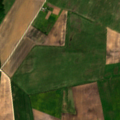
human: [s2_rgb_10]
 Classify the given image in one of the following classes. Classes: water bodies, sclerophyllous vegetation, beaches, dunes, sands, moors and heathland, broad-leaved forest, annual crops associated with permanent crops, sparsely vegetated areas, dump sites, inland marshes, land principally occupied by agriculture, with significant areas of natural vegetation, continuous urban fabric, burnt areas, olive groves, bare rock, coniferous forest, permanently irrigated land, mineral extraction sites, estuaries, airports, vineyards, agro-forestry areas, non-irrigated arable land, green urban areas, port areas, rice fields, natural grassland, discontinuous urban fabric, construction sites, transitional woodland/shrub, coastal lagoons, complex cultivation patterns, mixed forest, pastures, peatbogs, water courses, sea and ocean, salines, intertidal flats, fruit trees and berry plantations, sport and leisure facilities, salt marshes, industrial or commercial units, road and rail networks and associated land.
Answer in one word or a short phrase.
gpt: non-irrigated arable land, pastures, complex cultivation patterns, mixed forest